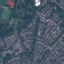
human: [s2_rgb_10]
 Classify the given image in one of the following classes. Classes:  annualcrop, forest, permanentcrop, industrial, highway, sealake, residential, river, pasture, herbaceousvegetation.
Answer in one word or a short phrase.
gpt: Residential